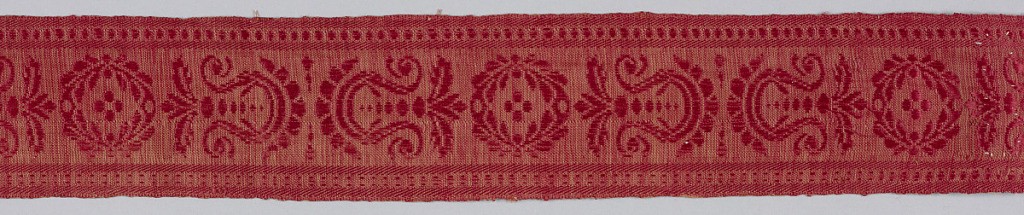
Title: Trimming
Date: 1800–1850
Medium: wool, linen, silk Technique: stamped
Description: Fragment from curtain (rings still at top) of warm red, hard-surfaced wool, stamped in barely visible design of large all-over floral motifs. Bordered along one side by woven linen-and-silk strip in wreath and anthemioh design, also red.